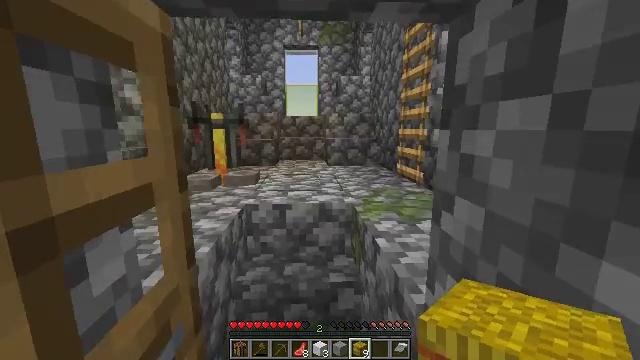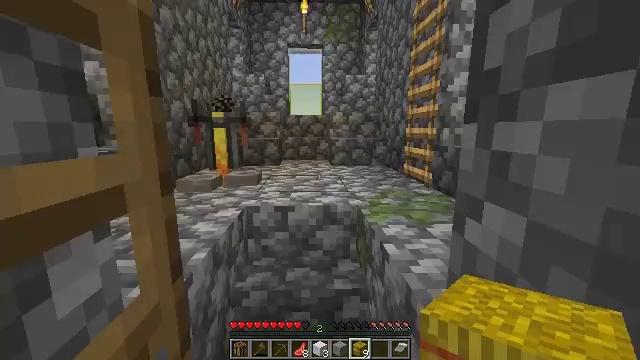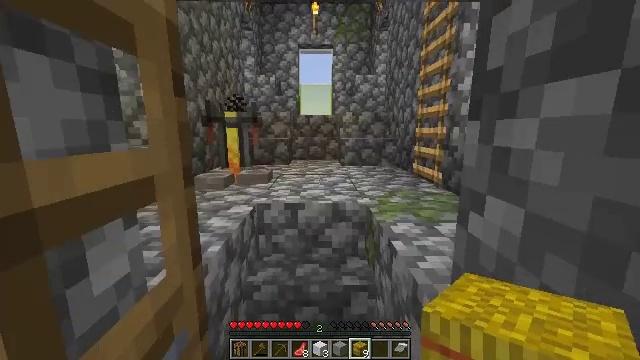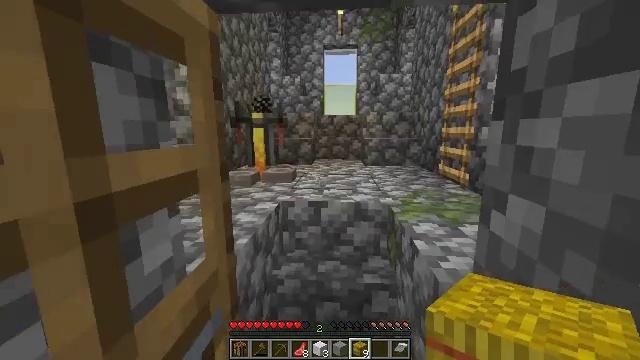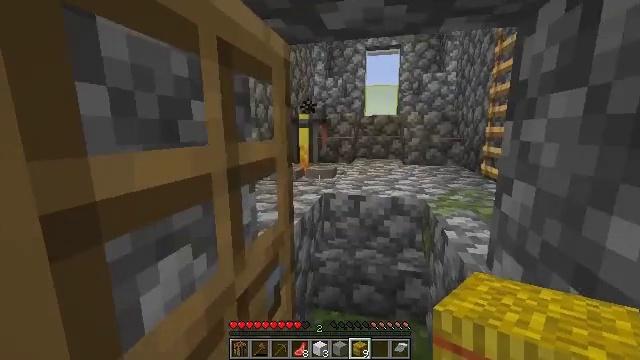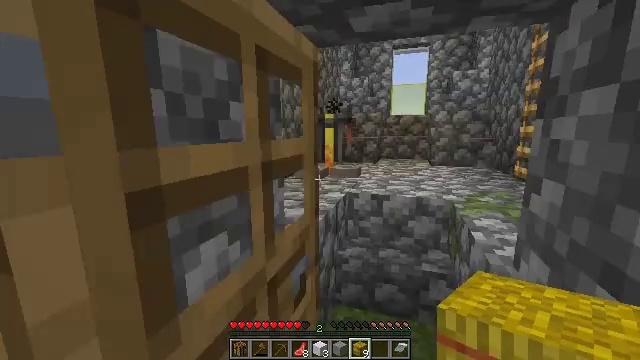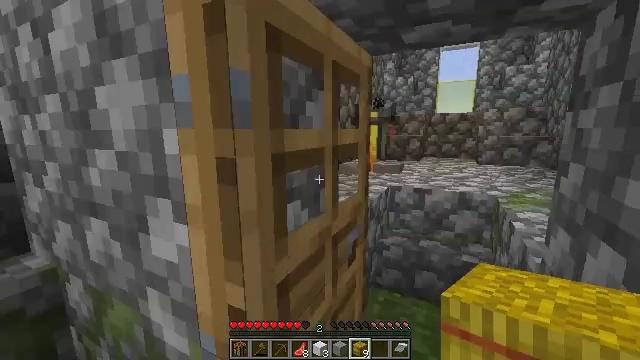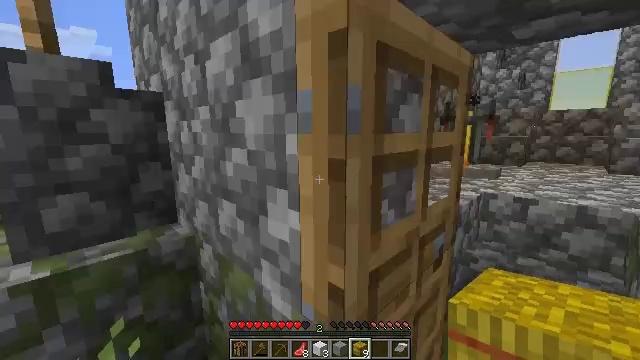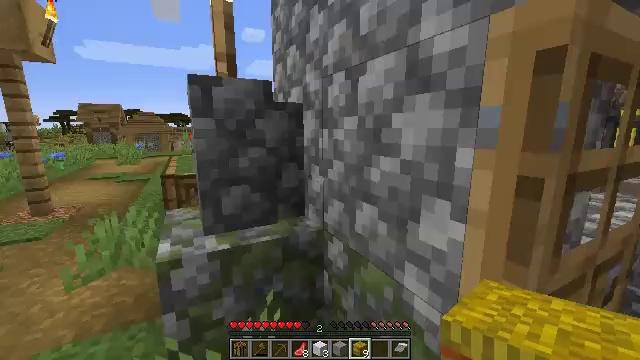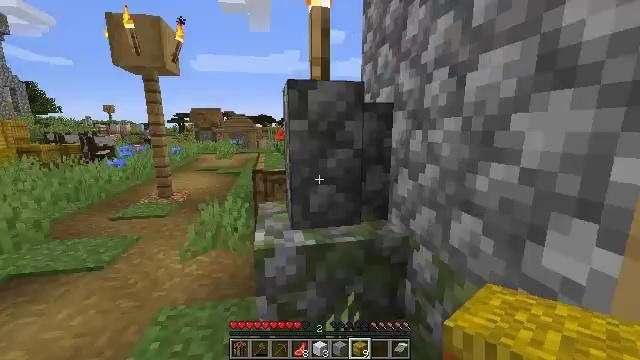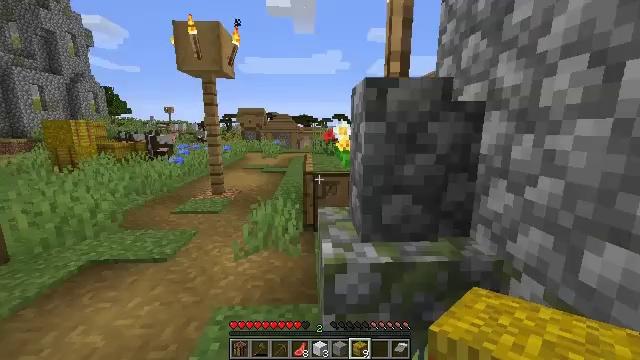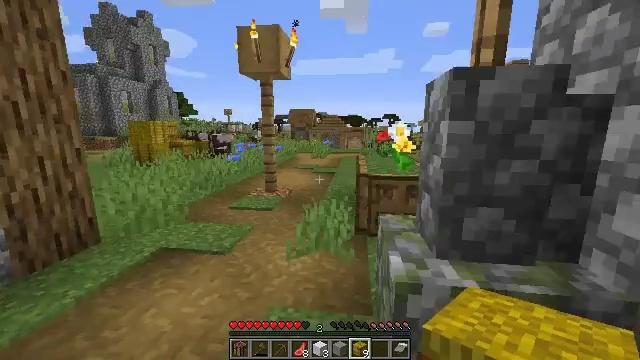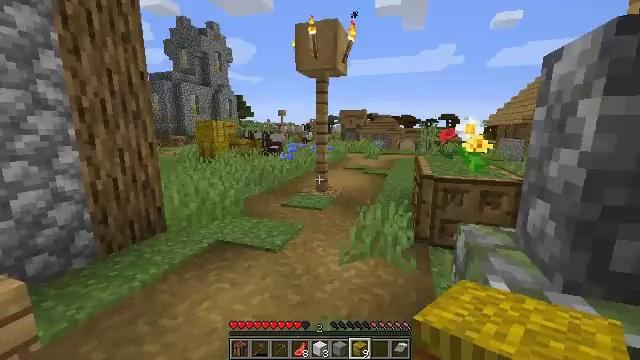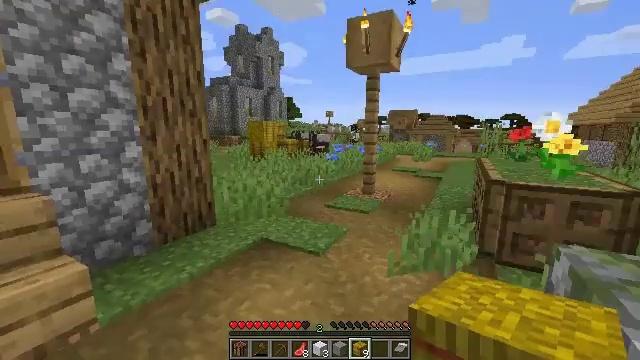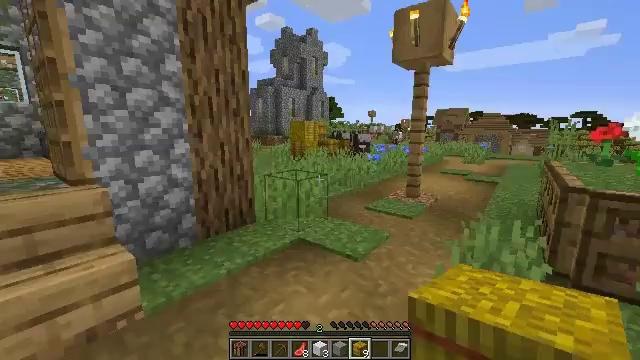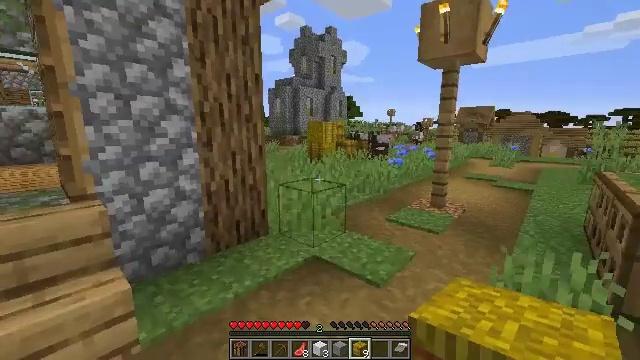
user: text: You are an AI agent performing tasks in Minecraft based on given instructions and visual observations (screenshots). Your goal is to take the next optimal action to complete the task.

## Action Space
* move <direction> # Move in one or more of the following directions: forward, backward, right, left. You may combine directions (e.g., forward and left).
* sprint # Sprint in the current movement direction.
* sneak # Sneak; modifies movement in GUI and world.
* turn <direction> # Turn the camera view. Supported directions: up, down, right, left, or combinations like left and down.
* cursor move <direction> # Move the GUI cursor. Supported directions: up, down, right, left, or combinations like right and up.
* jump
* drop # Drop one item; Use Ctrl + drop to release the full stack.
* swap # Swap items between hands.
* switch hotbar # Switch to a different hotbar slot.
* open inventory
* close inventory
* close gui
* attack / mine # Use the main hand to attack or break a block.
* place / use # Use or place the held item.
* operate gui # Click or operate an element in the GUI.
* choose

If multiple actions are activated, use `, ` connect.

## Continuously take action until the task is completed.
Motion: motion action
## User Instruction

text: Left click on the blast furnace to break it.
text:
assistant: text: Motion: no_op
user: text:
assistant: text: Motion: move back, turn left
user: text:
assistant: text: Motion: move back, turn left
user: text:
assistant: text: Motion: move back, turn left
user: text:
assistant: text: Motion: move back, turn left
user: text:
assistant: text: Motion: move back and move left, turn left
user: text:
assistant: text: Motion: move left, turn left
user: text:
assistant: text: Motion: move left, turn left
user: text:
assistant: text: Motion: move forward and move left, turn left
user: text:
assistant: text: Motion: move forward and move left, turn left
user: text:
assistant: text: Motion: move forward and move left, turn left
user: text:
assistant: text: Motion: move forward, turn left
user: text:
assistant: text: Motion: move forward, turn left
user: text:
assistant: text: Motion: move forward, turn left
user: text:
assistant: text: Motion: move forward, sprint, turn left
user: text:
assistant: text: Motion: move forward, sprint
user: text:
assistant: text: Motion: move forward, sprint
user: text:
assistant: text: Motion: move forward, sprint, turn right
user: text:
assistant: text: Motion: move forward, turn right
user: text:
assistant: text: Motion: move forward, turn right, jump
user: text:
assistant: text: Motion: move forward, turn right, jump
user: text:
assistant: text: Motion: move forward, jump
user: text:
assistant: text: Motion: move forward, jump
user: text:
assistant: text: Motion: move forward, jump
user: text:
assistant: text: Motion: move forward, jump
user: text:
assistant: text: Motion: move forward, jump
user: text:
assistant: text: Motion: move forward, jump
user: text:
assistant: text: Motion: move forward, jump
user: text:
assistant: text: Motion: move forward, jump
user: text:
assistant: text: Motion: move forward, turn right, jump